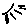
Label: sun